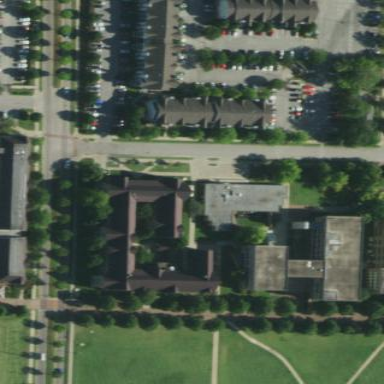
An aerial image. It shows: View of university building.